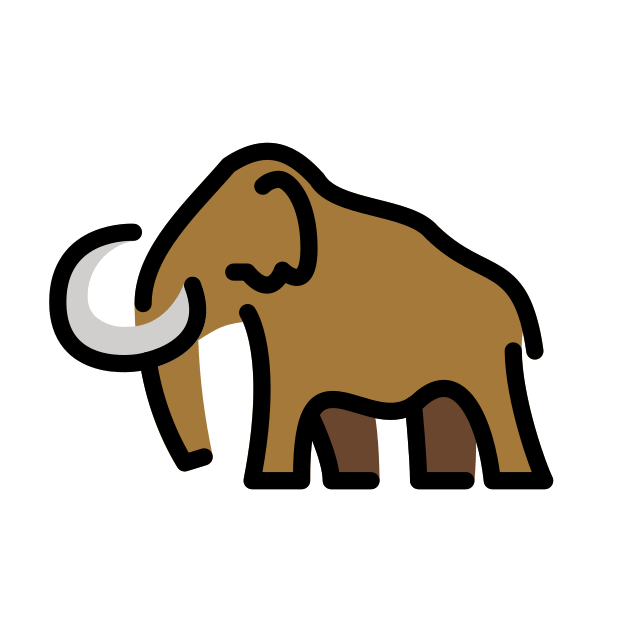
mammoth